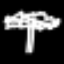
Label: palm tree